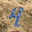
Label: 4